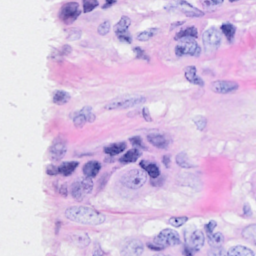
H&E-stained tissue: Breast